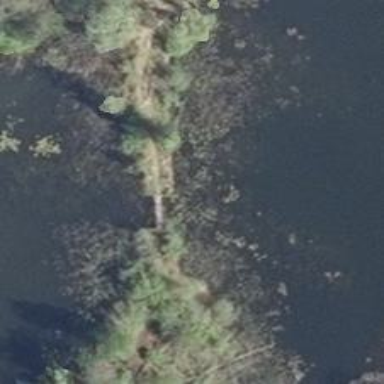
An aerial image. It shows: Path leading to bridge.